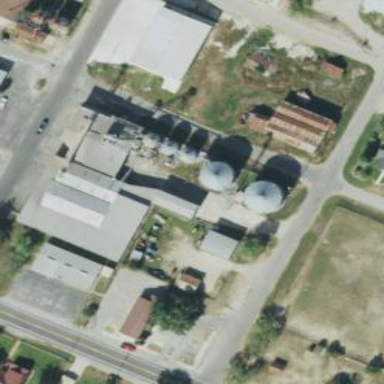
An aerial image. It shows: Silo.